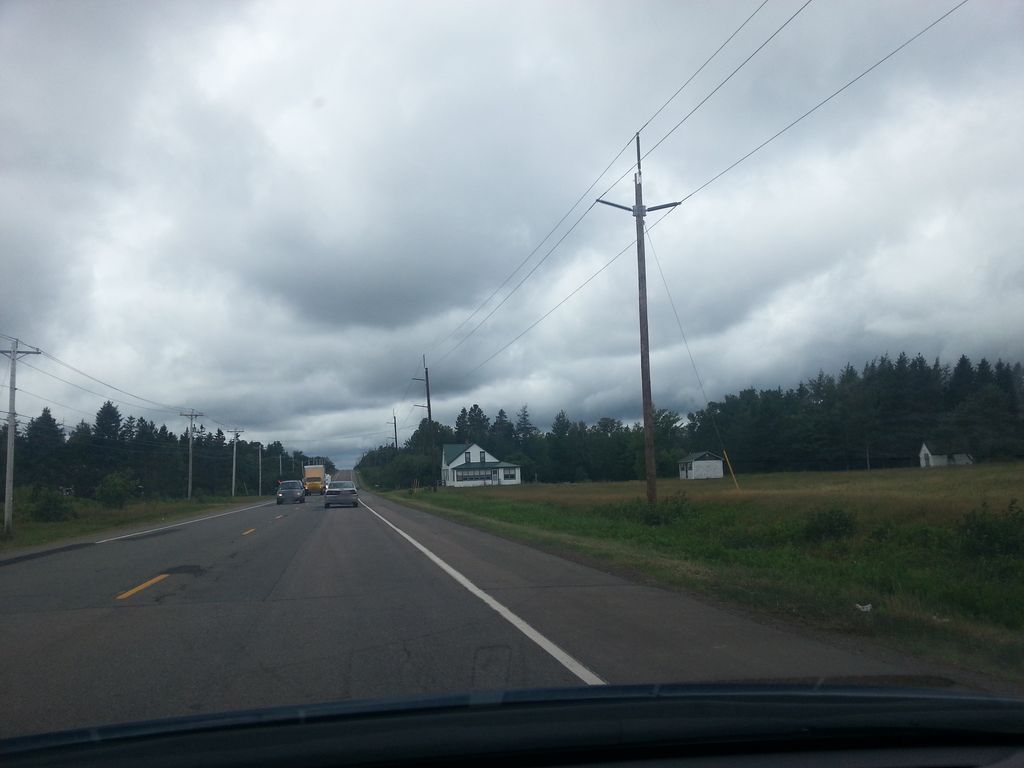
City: charlottetown